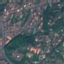
Label: Residential